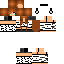
A female human skin with medium skin, wearing brown long hair dressed in a blue hoodie and black shorts, featuring a closed mouth.